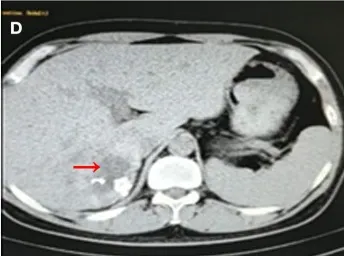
Follow-up CT images of the patient after 1-year albendazole therapy. Abdominal CT images showed that the lesion in liver was obviously diminished accompanied with calcification (D,E).
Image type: radiology (ct)